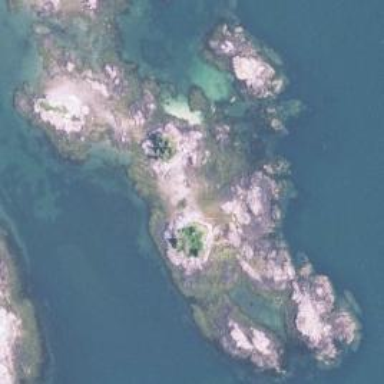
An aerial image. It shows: Islet along the natural coastline.